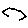
Label: hexagon